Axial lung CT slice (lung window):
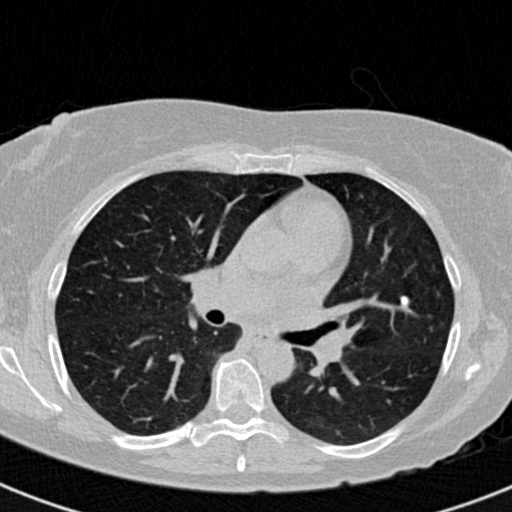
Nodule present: no